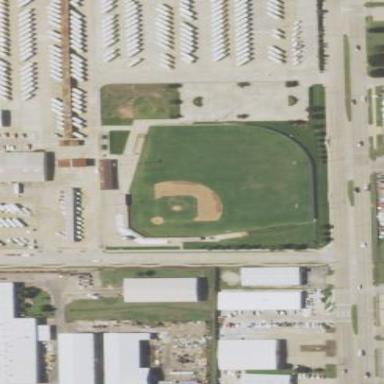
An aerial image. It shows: Baseball pitch for leisure and sports activities.